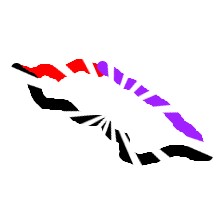
Shape: parallelogram